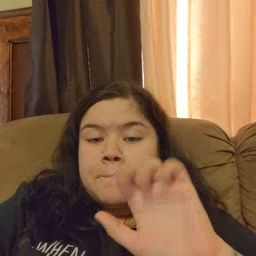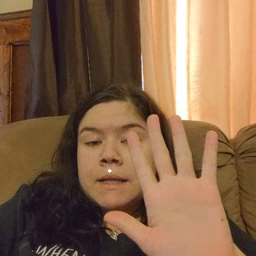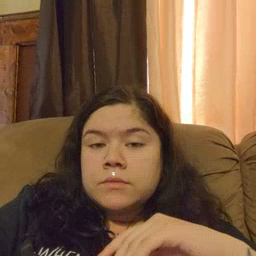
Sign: mitten